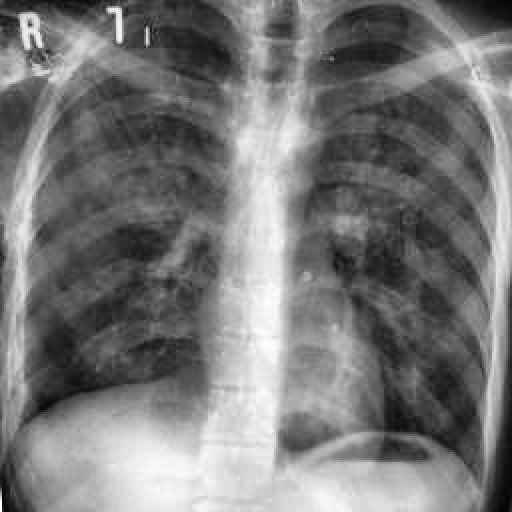
Finding: TUBERCULOSIS